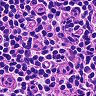
Metastatic tissue present: no